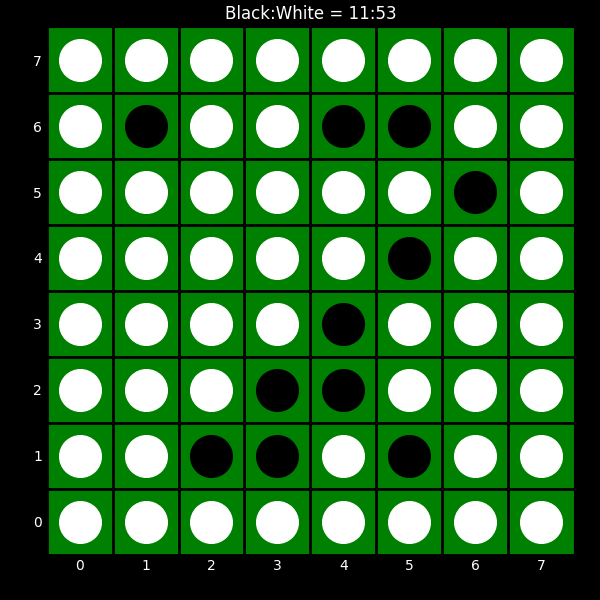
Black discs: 11
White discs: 53